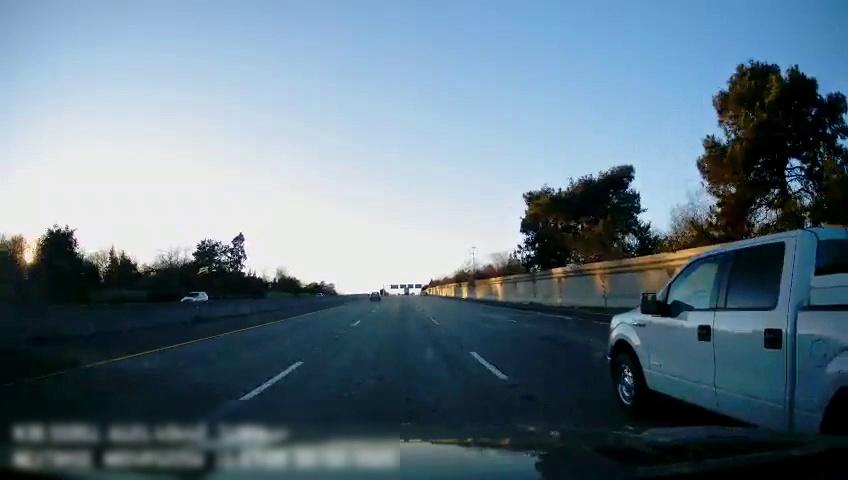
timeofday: Day
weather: Sunny
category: Drivable Space
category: Vehicles | Truck
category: Vehicles | SUV
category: Vehicles | Car
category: Lanes | Alternate Lane
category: Lanes | Current Lane
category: Lanes | Current Lane
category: Lanes | Alternate Lane